Question: In the image below you can see there are 2 tabs:
- -
When the tab is clicked on, I need to change the CSS definition for the CSS class ".Activity-comment" to "display: block;"
When the tab is clicked on, I need to change the CSS definition for the CSS class ".Activity-non-comment" to "display: none;"
So the goal is simple, both tabs will actually be showing the HTML DOM nodes for the same Div/Data. I will simply be showing/hiding records based on the clicked on tab.

Simple jQuery click event...
'''
$('#task-modal-activity-comment-btn').click(function(e) {
// make CSS defintion for CSS class '.Activity-non-comment'
// = display: none;
e.preventDefault();
});
$('#task-modal-activity-btn').click(function(e) {
// make CSS definition for CSS class '.Activity-non-comment'
// = display: block;
e.preventDefault();
});
'''
---
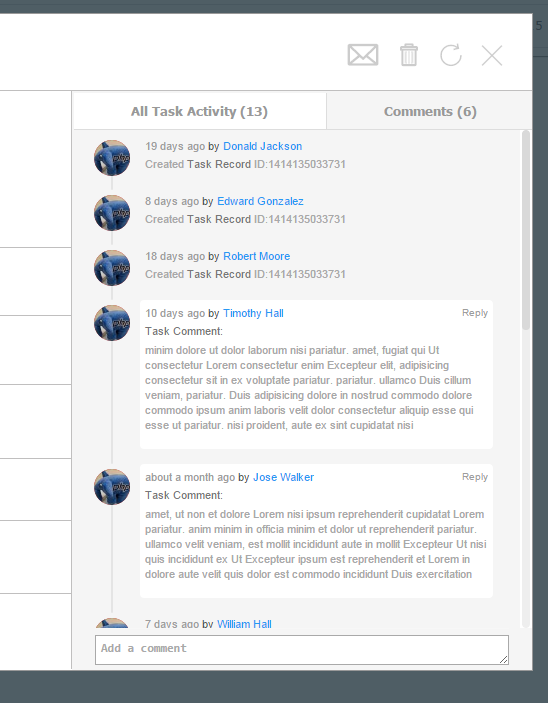
Answer: Are you sure you want to change definition? Usually such tasks resolve with adding/removing additional class wich change behavior
'''
$('#task-modal-activity-comment-btn').click(function(e) {
// make CSS defintion for CSS class '.Activity-non-comment'
// = display: none;
$('.Activity-comment').removeClass('hidden');
e.preventDefault();
});
$('#task-modal-activity-btn').click(function(e) {
// make CSS definition for CSS class '.Activity-non-comment'
// = display: block;
$('.Activity-comment').addClass('hidden');
e.preventDefault();
});
'''
where 'hidden' is
'''
.hidden { display: none; }
'''